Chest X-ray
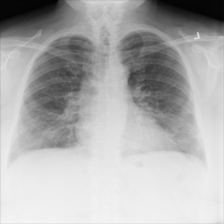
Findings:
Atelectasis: negative
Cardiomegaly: negative
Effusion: negative
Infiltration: negative
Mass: negative
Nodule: negative
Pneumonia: negative
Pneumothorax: negative
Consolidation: negative
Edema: negative
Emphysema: negative
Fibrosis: negative
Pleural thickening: negative
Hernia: negative